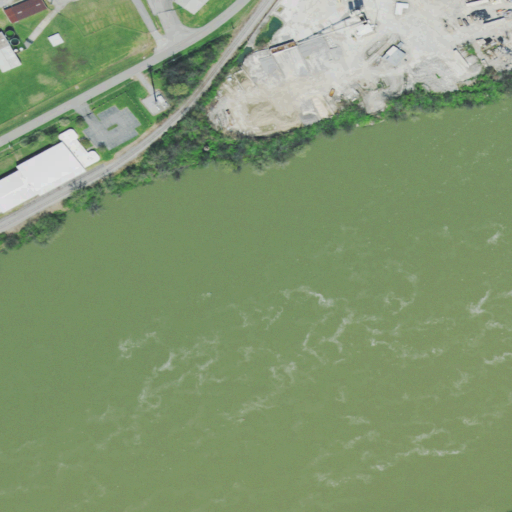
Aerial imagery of bar in Tennessee named Lenoirs Shoals containing open water, high intensity development, medium intensity development, low intensity development, shrub, grassland, and open development